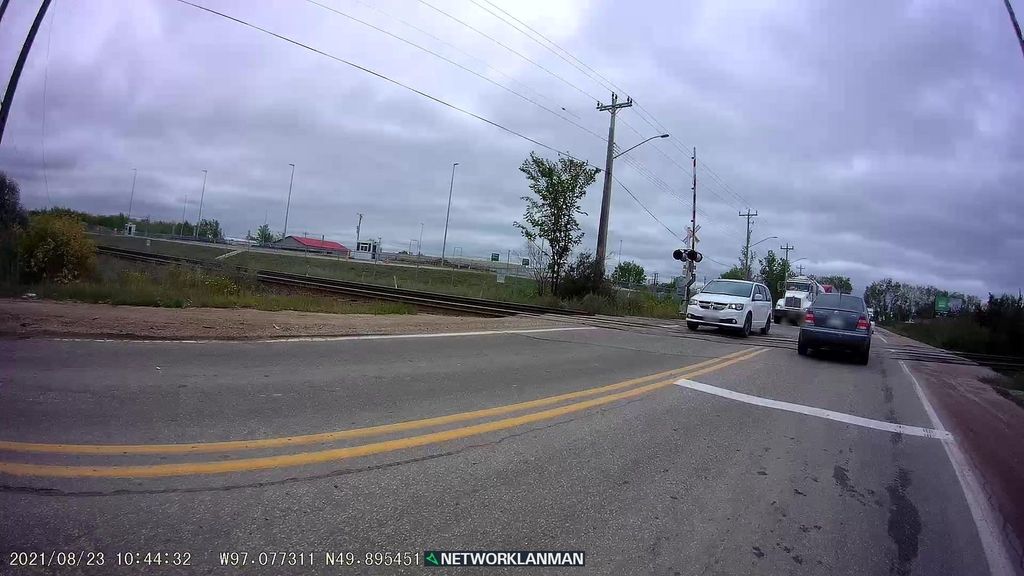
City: winnipeg